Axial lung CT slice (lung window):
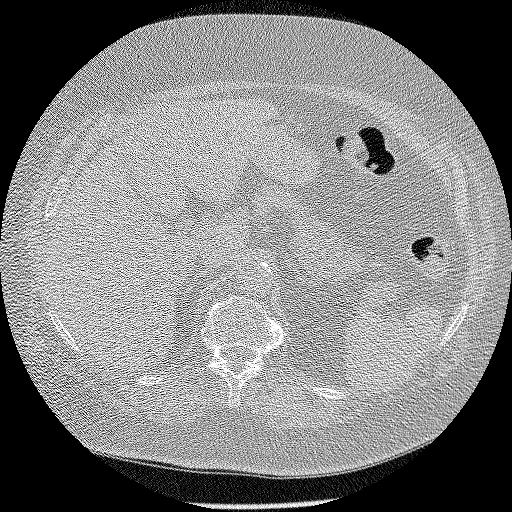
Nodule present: no